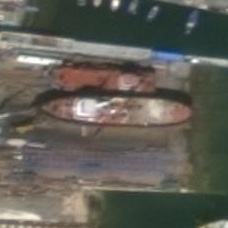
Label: civil